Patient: sex F, age 67
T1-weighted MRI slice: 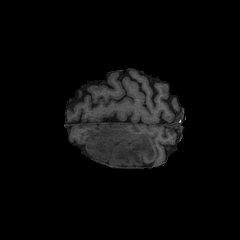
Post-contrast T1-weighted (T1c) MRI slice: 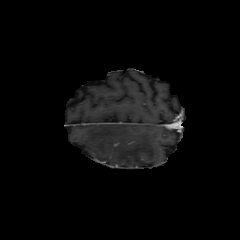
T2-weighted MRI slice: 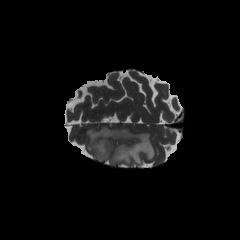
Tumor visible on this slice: yes
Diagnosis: Astrocytoma, IDH-mutant
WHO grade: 4